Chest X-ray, PA view. Patient: 57 years old, sex M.
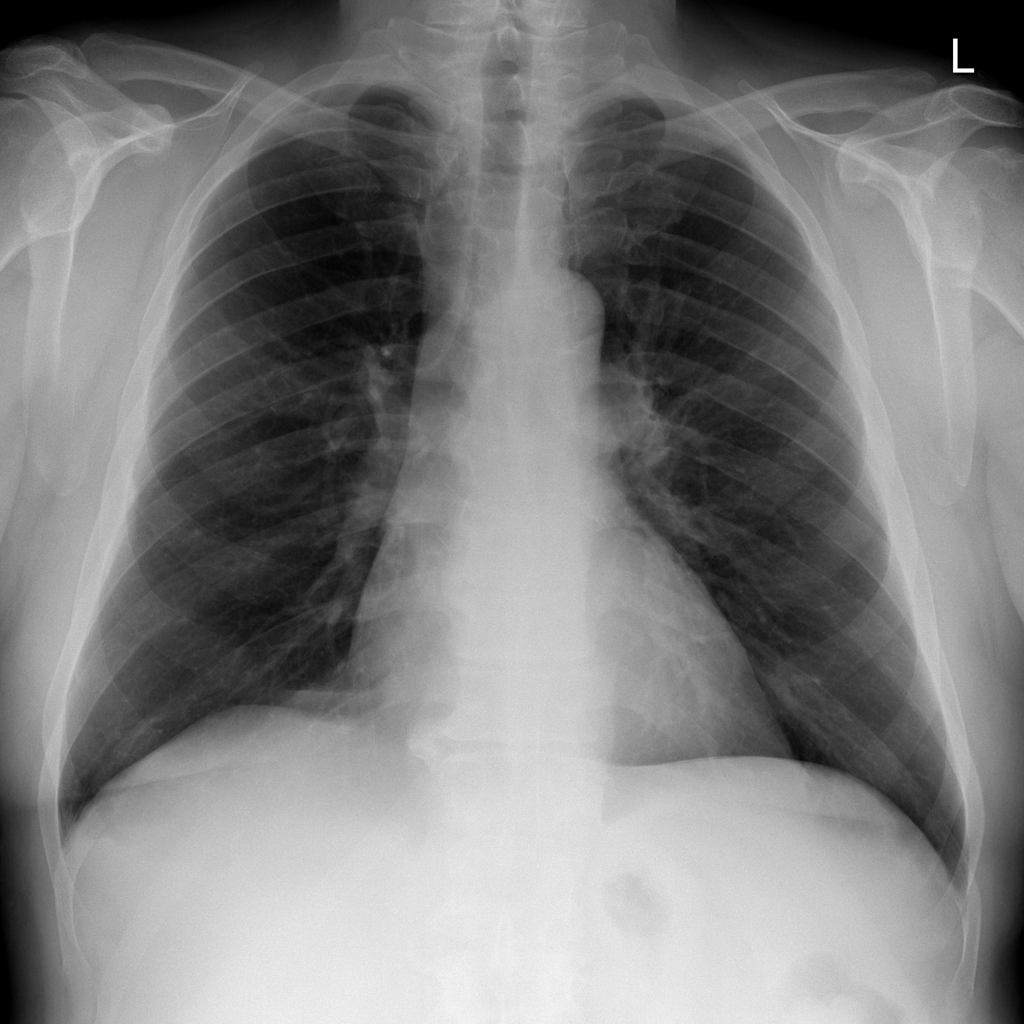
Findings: Fibrosis, Nodule